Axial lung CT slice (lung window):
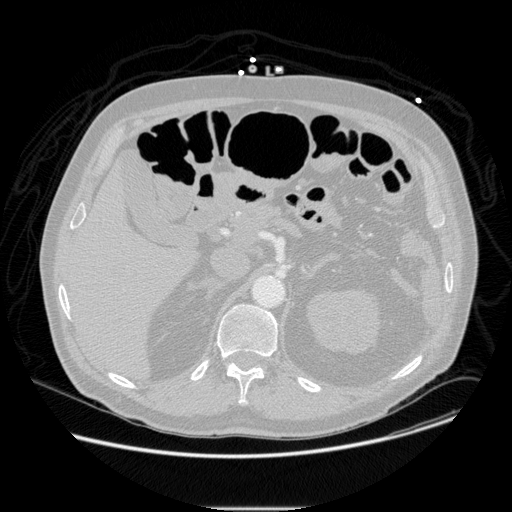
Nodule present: no